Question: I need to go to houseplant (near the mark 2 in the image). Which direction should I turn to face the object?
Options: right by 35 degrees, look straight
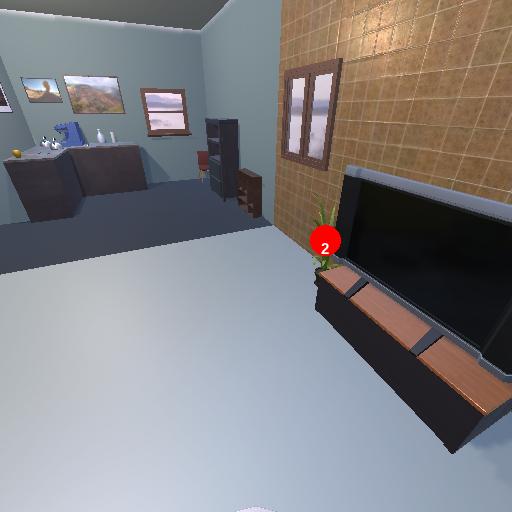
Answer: right by 35 degrees